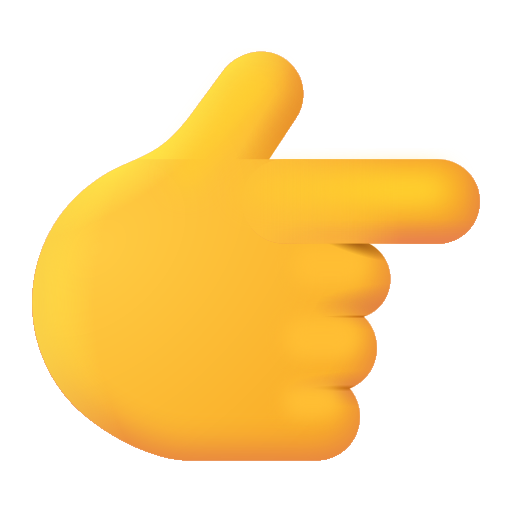
backhand index pointing right color default